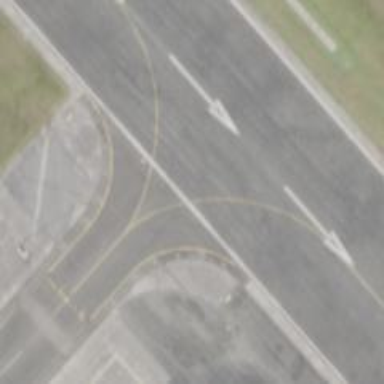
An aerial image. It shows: Image of taxiway at airport.